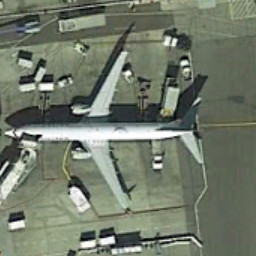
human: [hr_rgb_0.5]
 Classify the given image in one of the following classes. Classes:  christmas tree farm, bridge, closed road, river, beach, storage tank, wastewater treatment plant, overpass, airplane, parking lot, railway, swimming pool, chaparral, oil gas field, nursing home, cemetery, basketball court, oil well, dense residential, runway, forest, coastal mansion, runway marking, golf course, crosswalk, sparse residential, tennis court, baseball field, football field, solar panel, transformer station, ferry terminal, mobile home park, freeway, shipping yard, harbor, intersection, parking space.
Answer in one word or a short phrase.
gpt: airplane